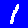
Digit: 1